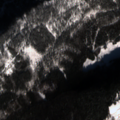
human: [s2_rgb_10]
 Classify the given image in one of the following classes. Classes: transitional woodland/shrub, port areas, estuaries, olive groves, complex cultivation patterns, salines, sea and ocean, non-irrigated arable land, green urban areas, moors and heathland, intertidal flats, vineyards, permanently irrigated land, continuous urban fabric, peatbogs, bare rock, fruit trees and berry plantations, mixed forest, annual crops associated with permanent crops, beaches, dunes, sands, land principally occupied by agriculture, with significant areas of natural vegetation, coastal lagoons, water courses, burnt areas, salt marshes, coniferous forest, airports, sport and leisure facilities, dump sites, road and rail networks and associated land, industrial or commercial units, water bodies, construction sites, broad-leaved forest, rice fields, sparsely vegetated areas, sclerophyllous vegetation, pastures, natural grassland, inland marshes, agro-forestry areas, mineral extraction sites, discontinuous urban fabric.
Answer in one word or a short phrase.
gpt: pastures, coniferous forest, mixed forest